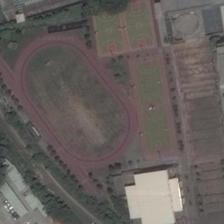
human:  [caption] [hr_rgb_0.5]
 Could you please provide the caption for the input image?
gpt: this triangular area includes a football field and several basketball courts .

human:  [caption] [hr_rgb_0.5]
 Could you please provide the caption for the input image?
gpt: a rectangular court with grey grass and two small badminton fields beside .

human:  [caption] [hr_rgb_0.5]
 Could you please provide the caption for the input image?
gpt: a playground with four basketball fields next to it is near to a road with green trees on two sides of it .

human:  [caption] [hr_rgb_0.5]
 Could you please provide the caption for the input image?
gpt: a playground with four basketball fields next to it is surroundeded by some green plants and buildings .

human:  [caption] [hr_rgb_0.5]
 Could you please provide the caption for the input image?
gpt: a playground with four basketball fields next to it is surrounded by many trees .